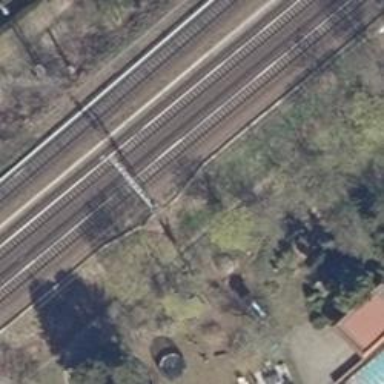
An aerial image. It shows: Railway track with contact line for electrification.